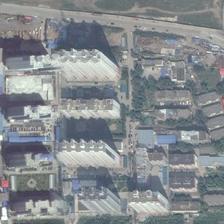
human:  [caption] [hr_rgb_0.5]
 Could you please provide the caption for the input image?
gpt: three high-rise buildings with an oval playground is seated in a parallelogrammic area .

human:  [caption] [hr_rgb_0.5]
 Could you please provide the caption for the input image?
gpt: many buildings and some green trees around a playground are between two roads .

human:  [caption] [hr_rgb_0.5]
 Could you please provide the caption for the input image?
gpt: a playground and many buildings are between two roads .

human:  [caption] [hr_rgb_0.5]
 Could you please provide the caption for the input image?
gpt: a gradient playground locate in the mid of road and building .

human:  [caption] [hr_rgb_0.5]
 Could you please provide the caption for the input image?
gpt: a large green playground semi-surrounded by tall buildings is next to a wide road .